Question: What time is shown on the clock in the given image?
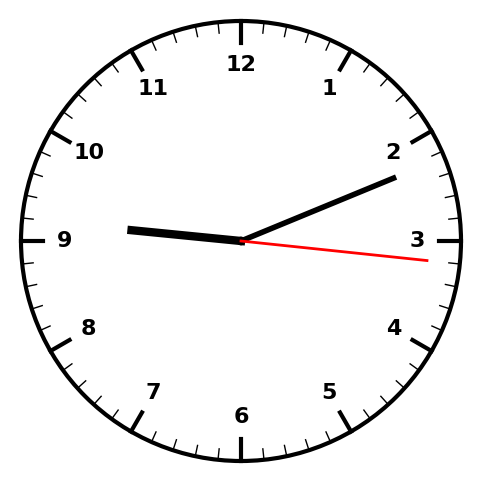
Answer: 09:11:16